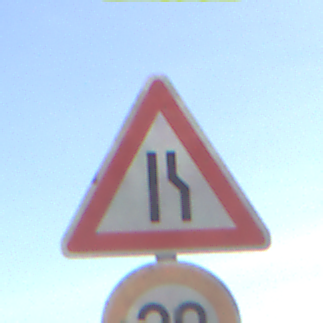
Verkehrszeichen: EinseitigVerengteFahrbahnRechts
Zusatzzeichen unten: Geschwindigkeit20
Umgebung: Outdoor, RoadRail
Tageszeit: MorningAfternoon
Wetter: PartlyCloudy
Licht: Natural
Jahreszeit: NotSpecified
Kontrast: HighContrast